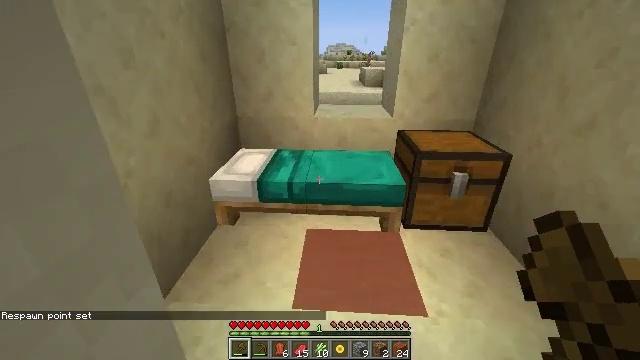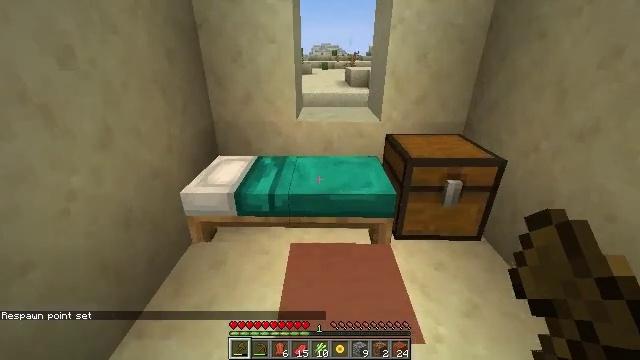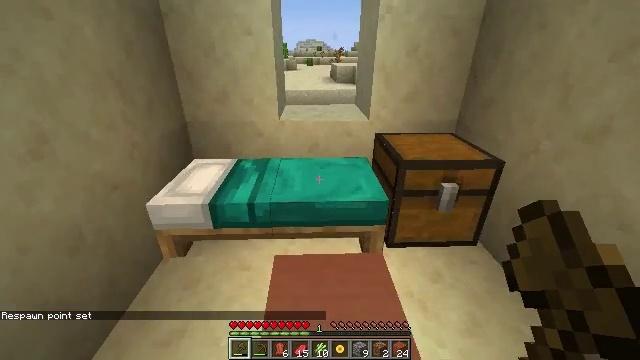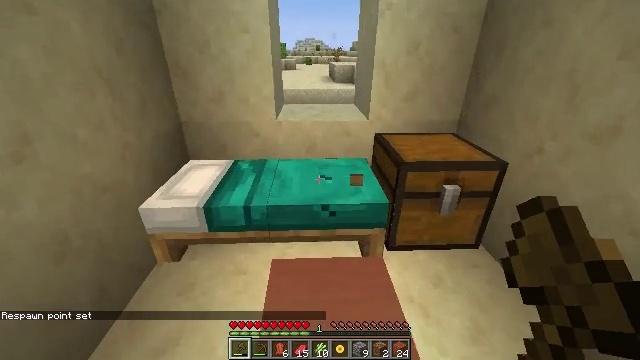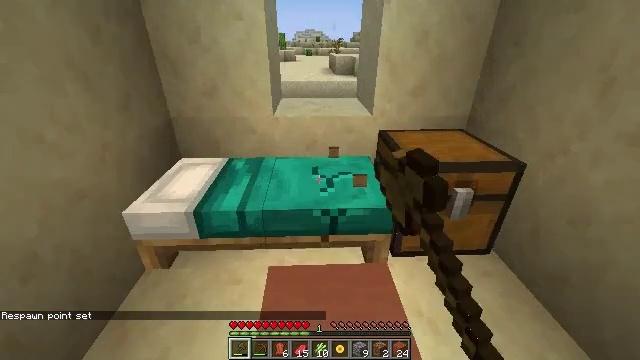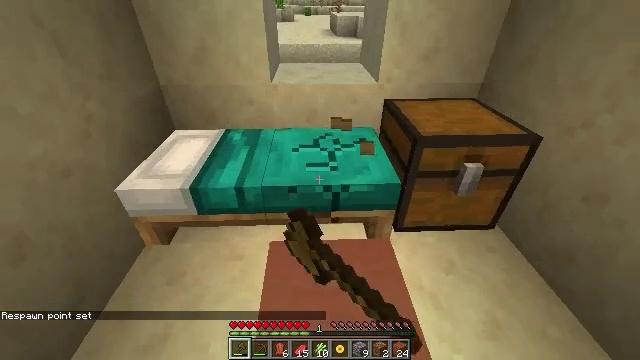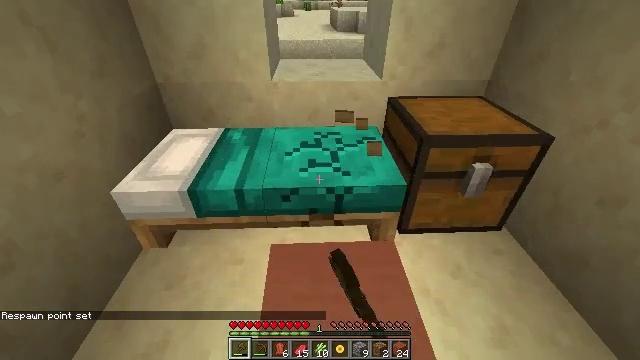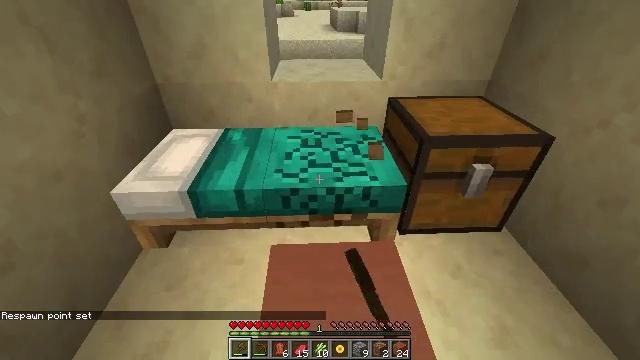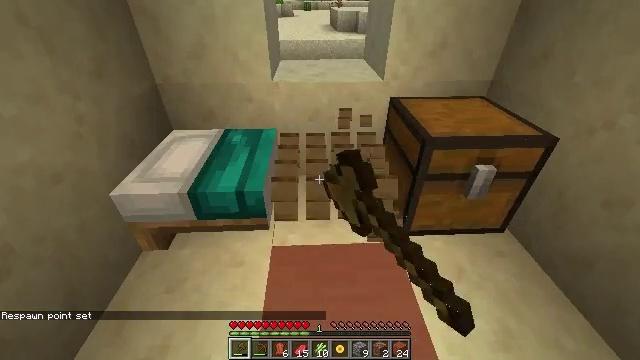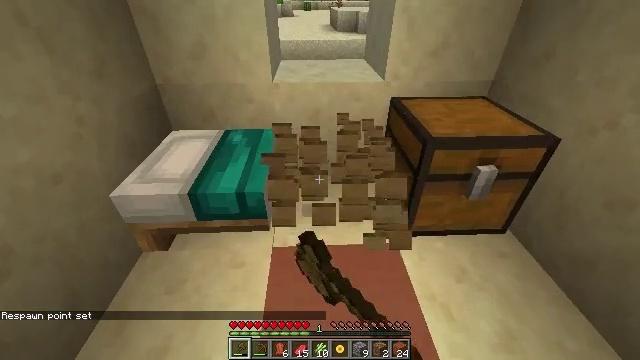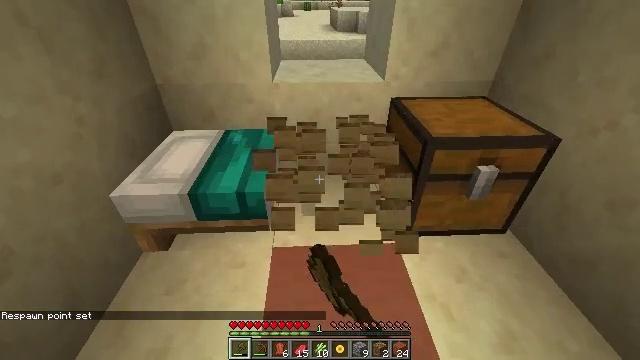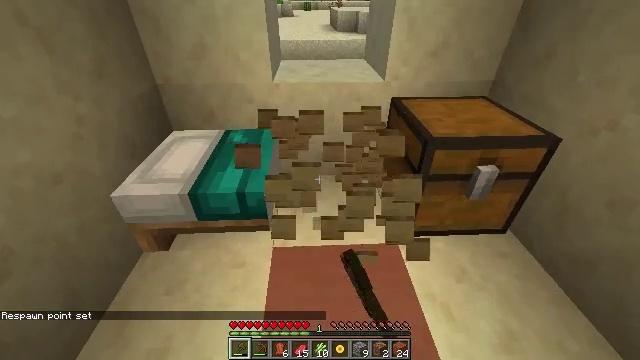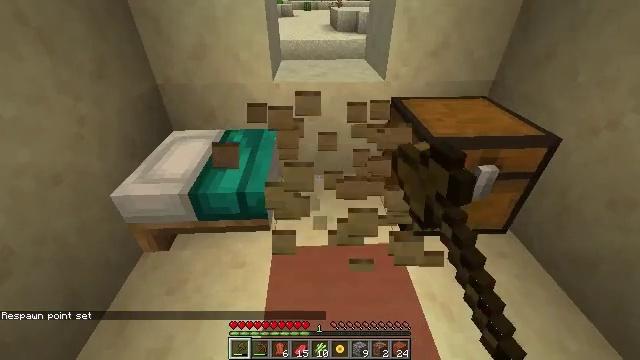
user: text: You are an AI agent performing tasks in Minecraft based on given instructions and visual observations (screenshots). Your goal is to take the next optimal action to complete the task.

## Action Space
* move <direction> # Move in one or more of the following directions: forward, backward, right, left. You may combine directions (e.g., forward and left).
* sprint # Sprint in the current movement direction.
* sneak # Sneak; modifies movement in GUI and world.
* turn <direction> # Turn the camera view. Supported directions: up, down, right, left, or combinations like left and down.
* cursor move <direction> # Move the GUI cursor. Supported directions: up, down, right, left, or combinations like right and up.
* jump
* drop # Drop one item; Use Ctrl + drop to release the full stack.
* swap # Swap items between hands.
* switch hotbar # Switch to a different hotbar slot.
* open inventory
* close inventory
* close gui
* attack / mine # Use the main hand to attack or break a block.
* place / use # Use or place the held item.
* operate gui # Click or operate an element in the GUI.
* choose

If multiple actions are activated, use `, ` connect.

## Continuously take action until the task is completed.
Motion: motion action
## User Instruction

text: Break the cyan bed to collect it.
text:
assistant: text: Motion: move forward, turn right
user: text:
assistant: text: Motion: move forward, turn right
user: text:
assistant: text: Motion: move forward, attack / mine
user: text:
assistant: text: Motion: turn down, attack / mine
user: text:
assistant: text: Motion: turn down, attack / mine
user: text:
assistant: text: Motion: attack / mine
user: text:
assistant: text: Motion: attack / mine
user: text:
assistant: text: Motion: attack / mine
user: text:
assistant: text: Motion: attack / mine
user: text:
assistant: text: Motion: attack / mine
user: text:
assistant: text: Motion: attack / mine
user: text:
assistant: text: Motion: attack / mine
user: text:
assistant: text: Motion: attack / mine